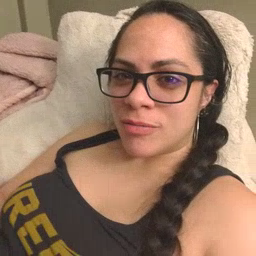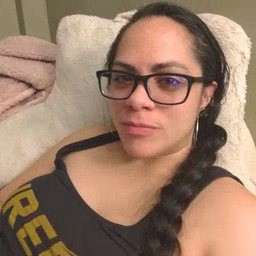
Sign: doll